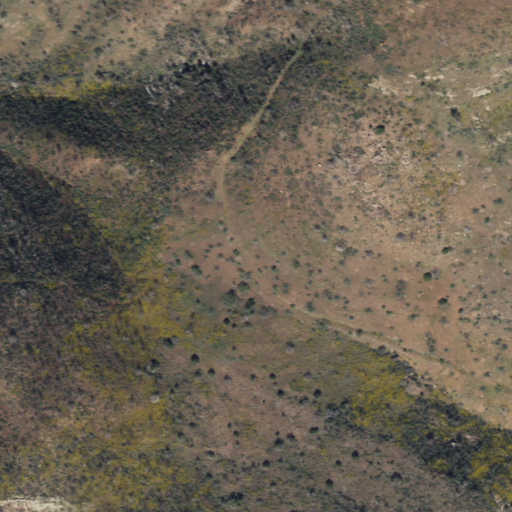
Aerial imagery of gap in Arizona named Windy Pass containing only grassland